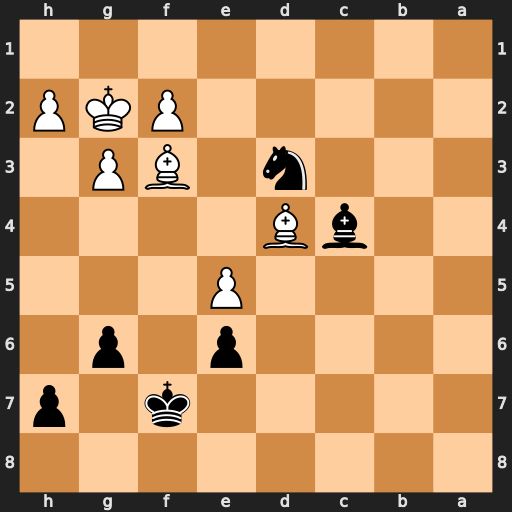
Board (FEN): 8/5k1p/4p1p1/4P3/2bB4/3n1BP1/5PKP/8
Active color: b
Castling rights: -
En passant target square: -
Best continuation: Ne1+ Kh3 Nxf3